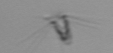
Label: Calciopappus